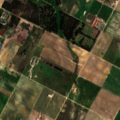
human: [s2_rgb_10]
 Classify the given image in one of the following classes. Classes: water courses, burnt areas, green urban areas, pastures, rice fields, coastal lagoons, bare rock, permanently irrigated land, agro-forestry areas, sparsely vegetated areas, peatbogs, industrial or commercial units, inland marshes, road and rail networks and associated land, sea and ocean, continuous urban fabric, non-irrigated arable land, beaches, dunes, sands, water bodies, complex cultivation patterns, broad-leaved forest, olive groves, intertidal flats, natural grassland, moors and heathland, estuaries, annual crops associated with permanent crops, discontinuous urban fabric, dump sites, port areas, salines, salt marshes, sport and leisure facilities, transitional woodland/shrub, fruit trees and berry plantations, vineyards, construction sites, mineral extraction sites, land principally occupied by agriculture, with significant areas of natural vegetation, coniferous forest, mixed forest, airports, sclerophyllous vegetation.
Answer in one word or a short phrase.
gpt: permanently irrigated land, vineyards, complex cultivation patterns, broad-leaved forest